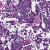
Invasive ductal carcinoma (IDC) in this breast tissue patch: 1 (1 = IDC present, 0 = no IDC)